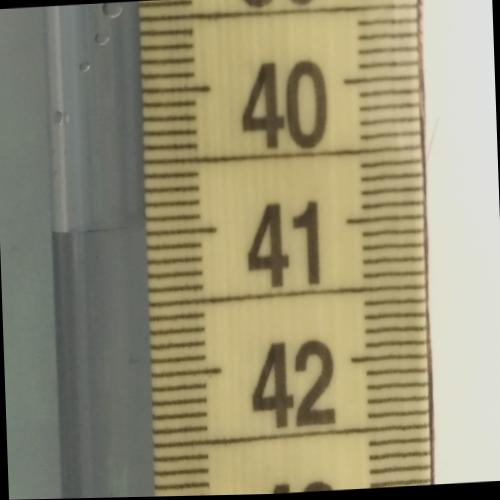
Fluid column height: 40.9 cm